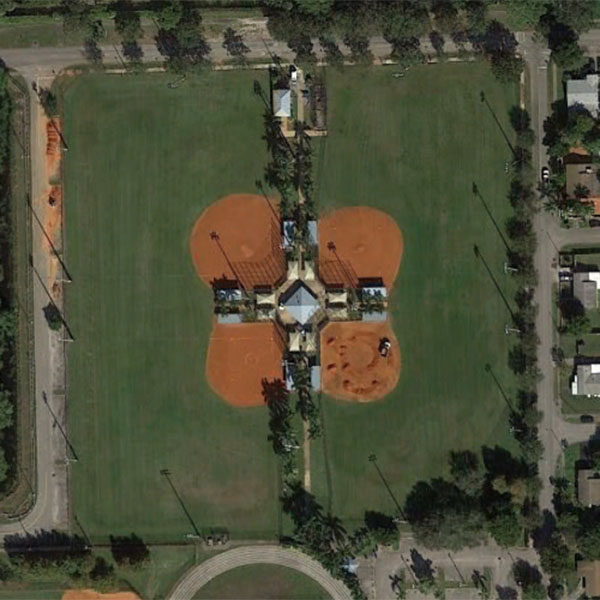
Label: BaseballField